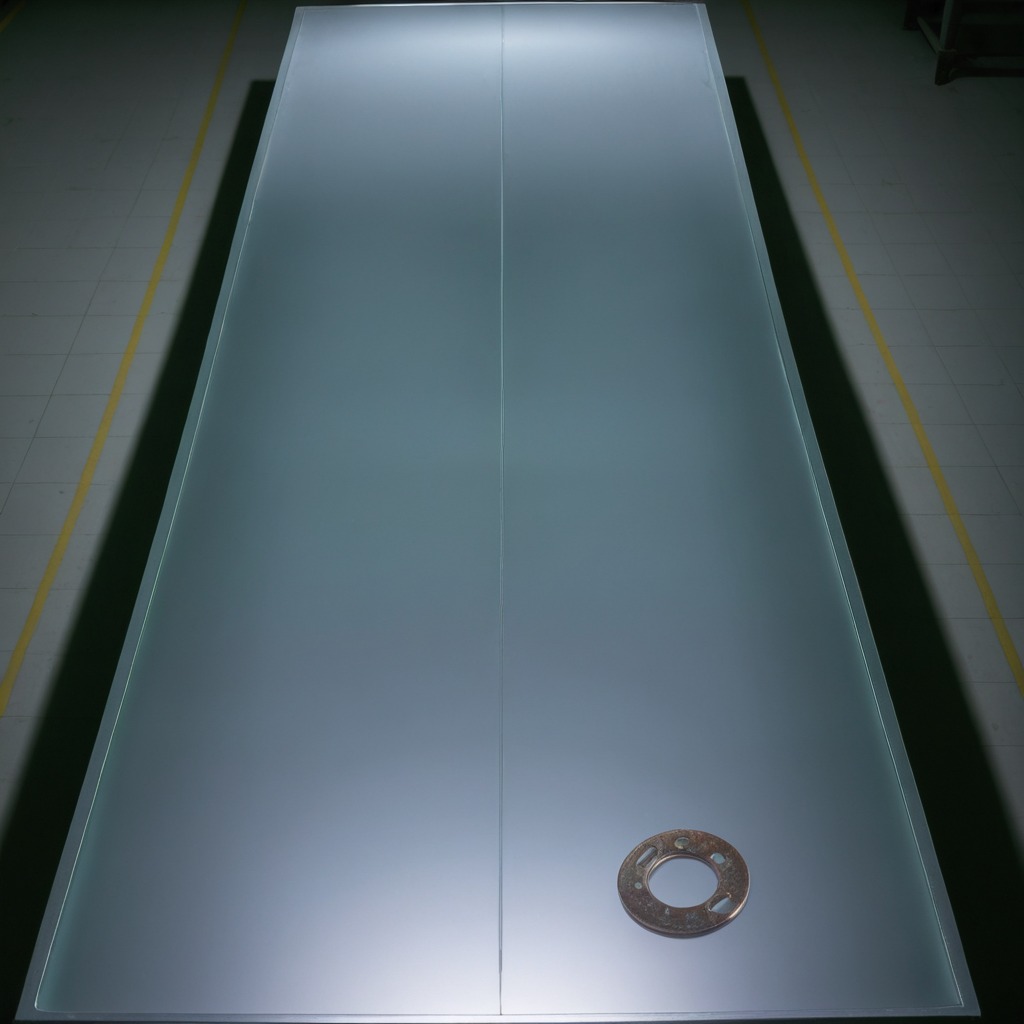
A flat metal washer is lying on the clean empty table in a railway signal maintenance room.